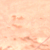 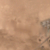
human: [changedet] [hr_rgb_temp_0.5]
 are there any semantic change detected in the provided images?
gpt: Some buildings were created on the left in the desert.